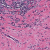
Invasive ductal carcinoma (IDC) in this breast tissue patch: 0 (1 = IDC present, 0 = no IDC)